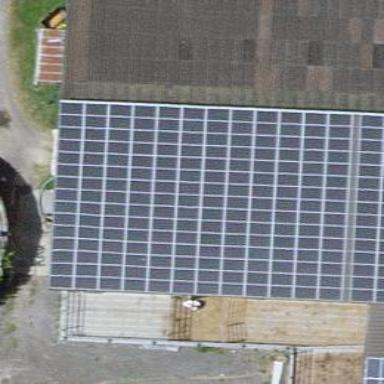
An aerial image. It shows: Solar power generator using photovoltaic panels.